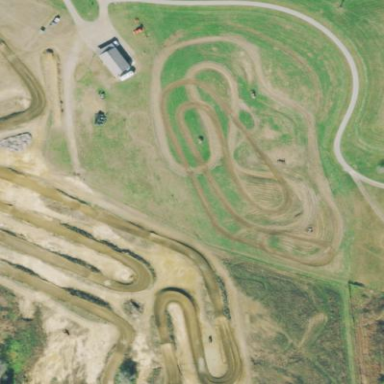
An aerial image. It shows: Motocross raceway for off-road sports.